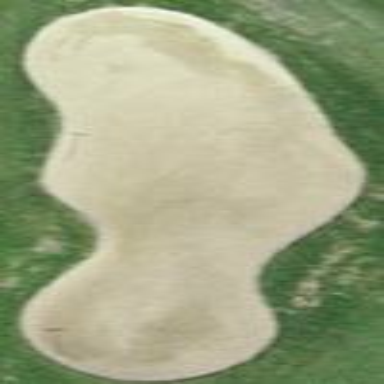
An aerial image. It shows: Sand bunker on golf course.